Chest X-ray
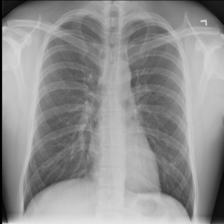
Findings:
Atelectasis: negative
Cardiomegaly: negative
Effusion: negative
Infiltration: negative
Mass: negative
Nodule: negative
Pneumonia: negative
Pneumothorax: negative
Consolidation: negative
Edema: negative
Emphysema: negative
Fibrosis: negative
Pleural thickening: negative
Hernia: negative